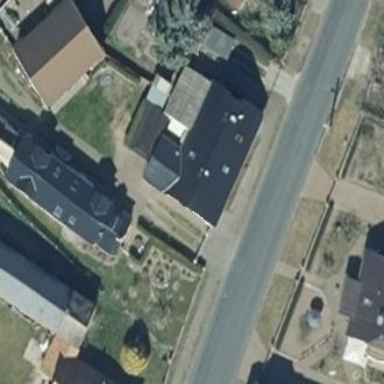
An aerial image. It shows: Black-roofed house with flat roof shape.